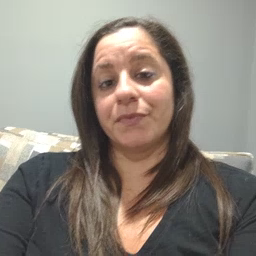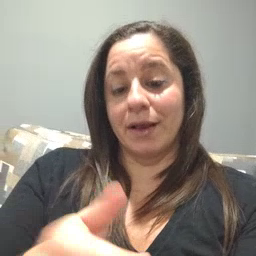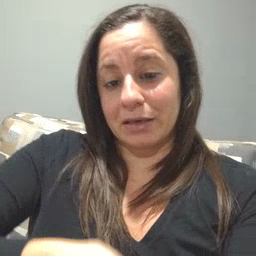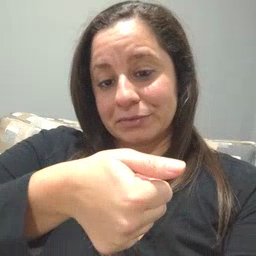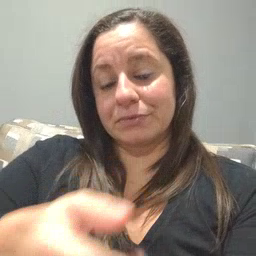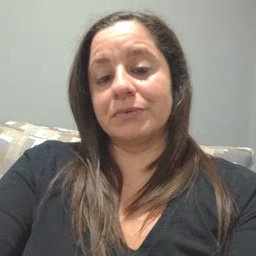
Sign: hide